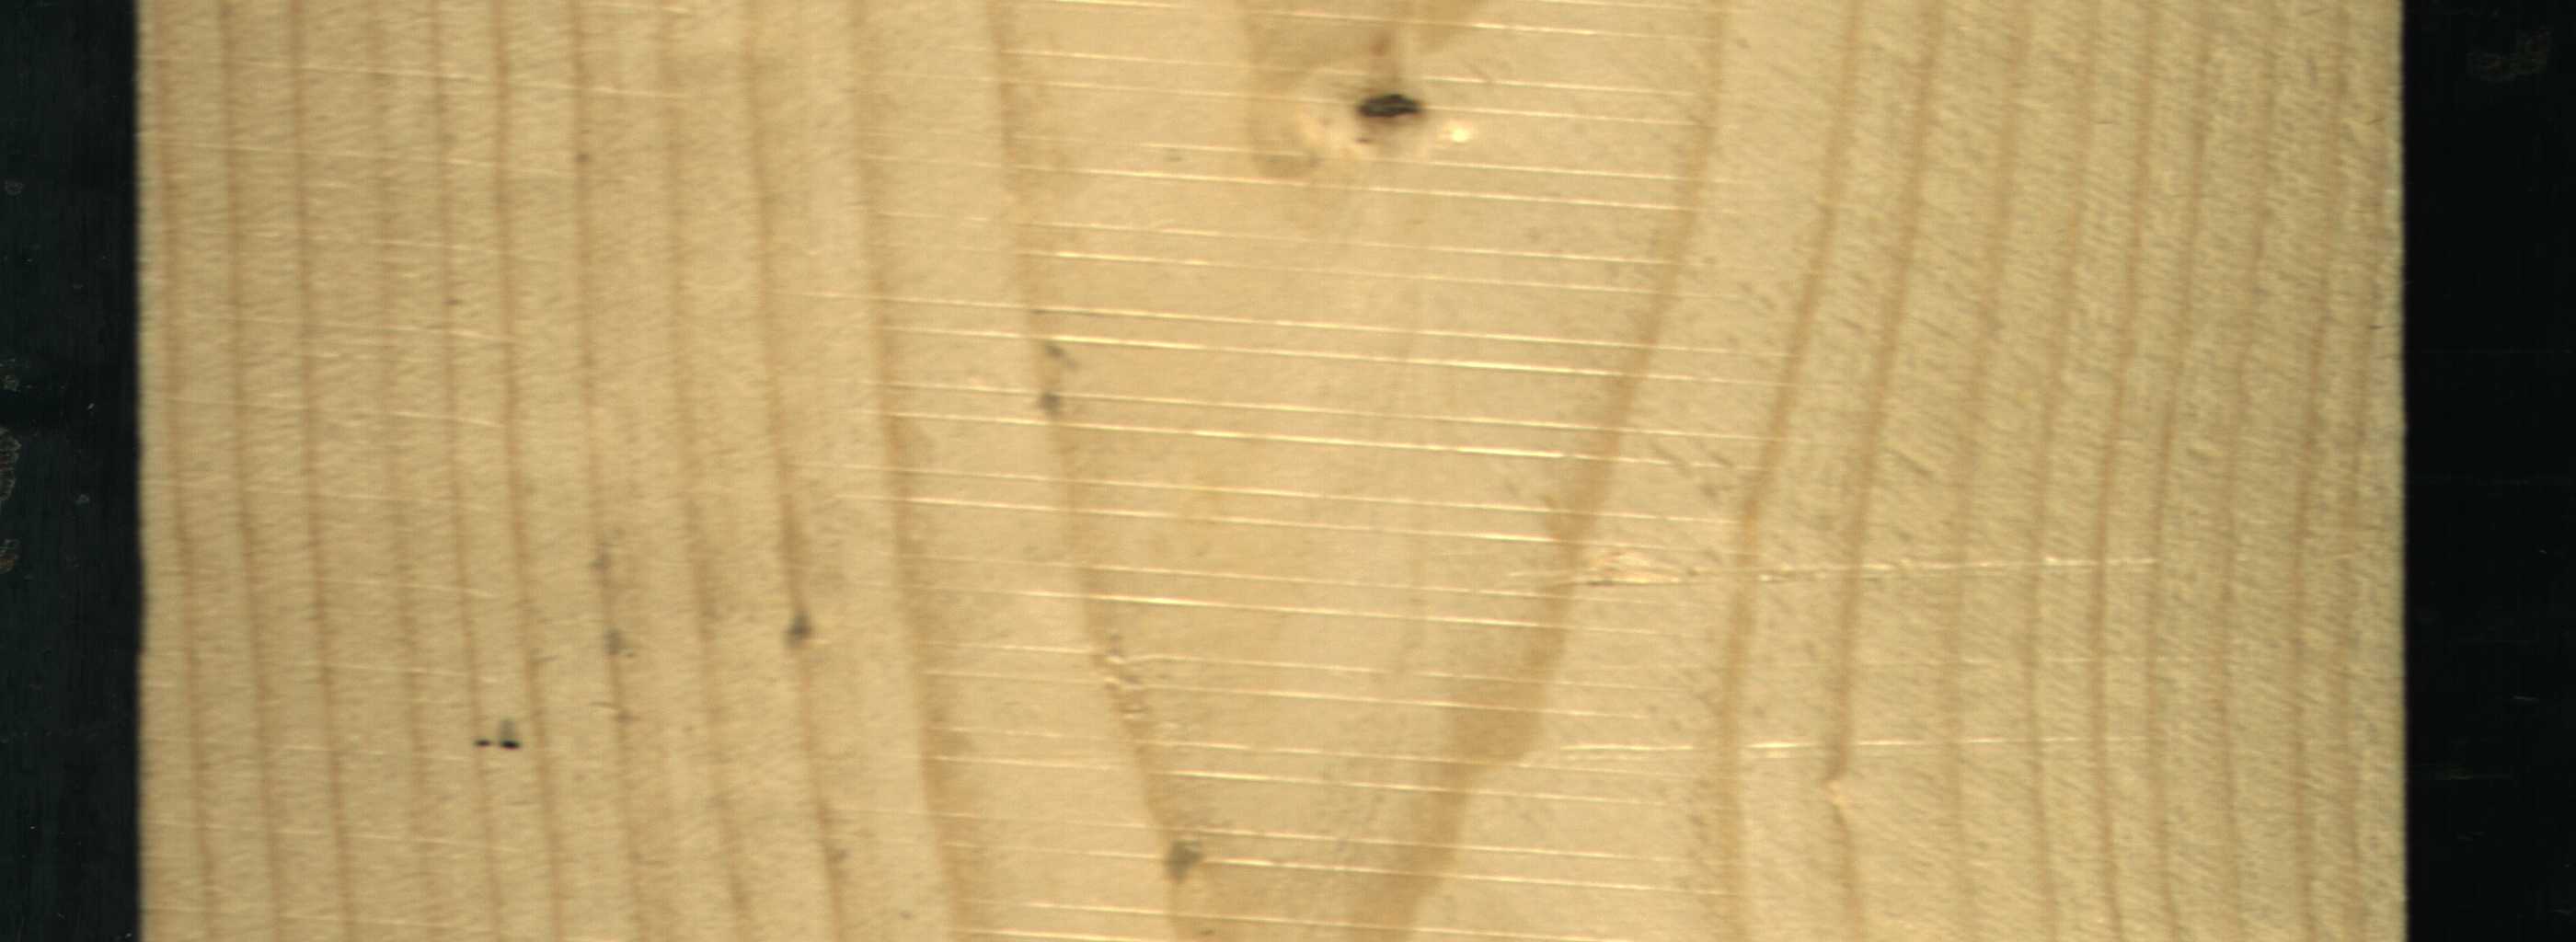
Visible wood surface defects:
Dead_Knot